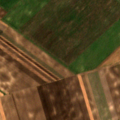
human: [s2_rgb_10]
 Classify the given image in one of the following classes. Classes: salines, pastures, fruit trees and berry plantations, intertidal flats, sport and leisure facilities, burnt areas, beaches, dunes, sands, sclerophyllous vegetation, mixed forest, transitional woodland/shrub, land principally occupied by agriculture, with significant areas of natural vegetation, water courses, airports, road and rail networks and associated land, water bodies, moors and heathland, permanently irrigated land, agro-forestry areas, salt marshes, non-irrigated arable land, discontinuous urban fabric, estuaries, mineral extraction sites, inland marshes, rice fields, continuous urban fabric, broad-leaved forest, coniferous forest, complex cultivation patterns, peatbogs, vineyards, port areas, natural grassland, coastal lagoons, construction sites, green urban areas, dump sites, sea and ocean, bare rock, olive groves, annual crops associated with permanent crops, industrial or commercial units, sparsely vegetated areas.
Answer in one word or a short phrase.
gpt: non-irrigated arable land